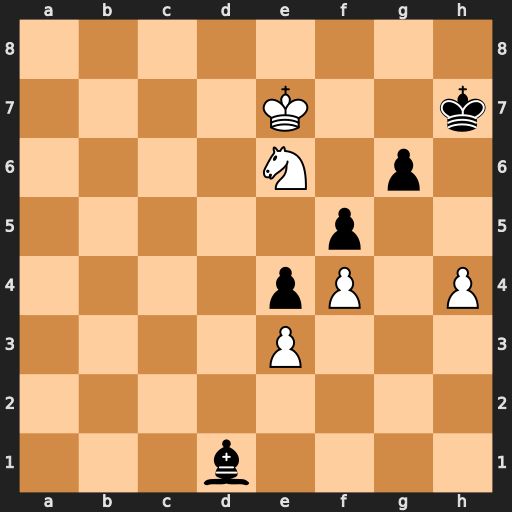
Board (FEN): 8/4K2k/4N1p1/5p2/4pP1P/4P3/8/3b4
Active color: w
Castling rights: -
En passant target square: -
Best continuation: Kf6 Kh6 Nf8 Kh5 Nxg6